高一 · 立体几何学
某几何体的三视图如图所示, 则该几何体的体积为

正视图

俯视图
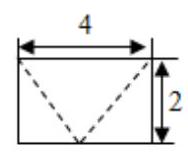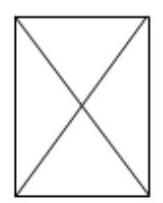
$16 \pi-\frac{16}{3}$
B. $16 \pi-\frac{32}{3}$
C. $8 \pi-\frac{16}{3}$
D. $8 \pi-\frac{32}{3}$
答案: D
解析: 【分析】

由三视图可知：该几何体为一个半圆柱挖取一个倒立的四棱雉.

【详解】

解: 由三视图可知：该几何体为一个半圆柱挖取一个倒立的四棱雉.

$\therefore$ 该几何体的体积 $V=\frac{1}{2} \times \pi \times 2^{2} \times 4-\frac{1}{3} \times 4^{2} \times 2=8 \pi-\frac{32}{3}$.

故选 D.

【点睛】

本题考查了三棱台的三视图的有关知识、圆柱与四棱雉的体积计算公式, 考查了推理能力与计算能力, 属于中档题.